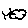
Label: cloud